Field crop: tomato
Growth stage: 1
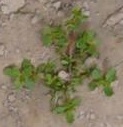
Species: portulaca